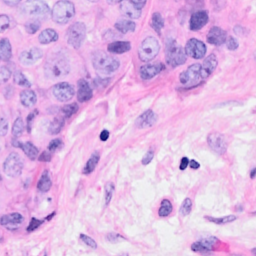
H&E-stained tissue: Breast